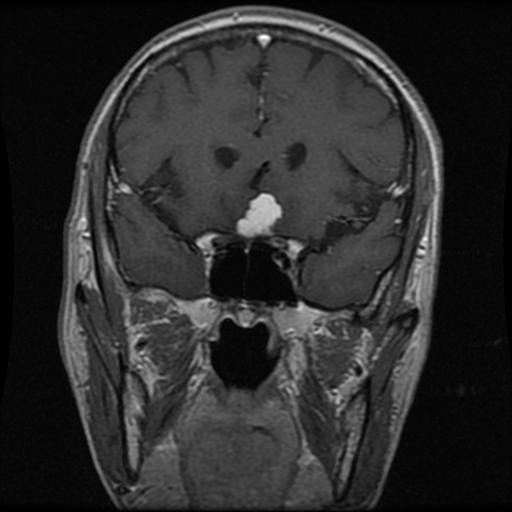
Label: meningioma